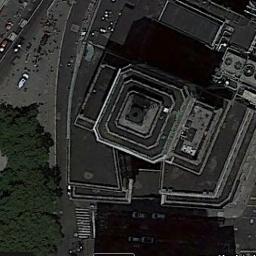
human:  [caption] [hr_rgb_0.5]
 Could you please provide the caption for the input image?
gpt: The commercial area is on the open place .

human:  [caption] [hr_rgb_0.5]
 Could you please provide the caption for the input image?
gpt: A commercial area with a gray building is surrounded by some roads and trees .

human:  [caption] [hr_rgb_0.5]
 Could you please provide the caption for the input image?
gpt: The buildings are very dense, There are many houses .

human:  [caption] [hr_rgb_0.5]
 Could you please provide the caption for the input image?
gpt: There are some green trees beside a black buildings on a commercial area .

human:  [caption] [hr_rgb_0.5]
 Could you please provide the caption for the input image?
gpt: In a business district there is a tall building and several roads and many trees .